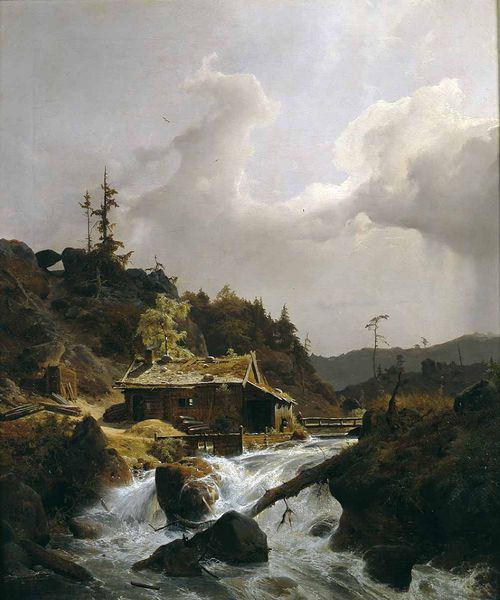
Titel: Norwegische Landschaft mit Sägemühle
Künstler: Andreas Achenbach
Standort: Karlsruhe
Institution: Staatliche Kunsthalle Karlsruhe
Schlagwörter: baum, berg, blau, felsen, gemälde, himmel, schatten, vogel, wasser, wolken, bäume, fluss, grün, landschaft, ufer, äste, braun, fenster, grau, hell, holz, licht, weiss, dach, gebäude, gras, haus, wiese, wolke, malerei, stein, steine, tot, ast, bach, baumstamm, horizont, mühle, natur, stamm, strauch, wind, brücke, gebüsch, hütte, sonne, wald, wasserfall, anhöhe, schnell, gischt, klar, sommer, wellen, abhang, berge, fels, gebirge, leer, verlassen, alm, friedrich, laut, rauschen, romantik, schaum, stromschnelle, stromschnellen, tannen, steg, sturm, tosend, unwetter, wild, balken, frühling, regen, verfall, tusche, ruine, einöde, moos, holzhütte, strudel, karg, geäst, nadelbäume, felsbrocken, tirol, waldmüller, berghütte, frisch, reissend, sonnen, wildwasser, holzscheit, wenig, almhütte, nach dem sturm, hutte, huete, gerodet, schnellen, sägemühle, felen, wimd, horizont#, #hütte, überhälter, das haus, rasender fluss